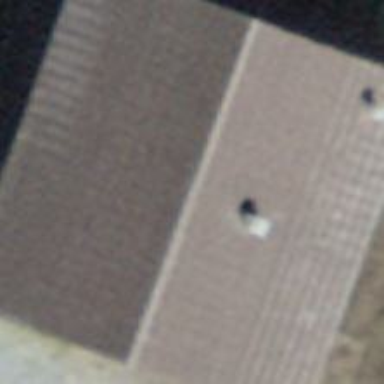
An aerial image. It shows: Barn.